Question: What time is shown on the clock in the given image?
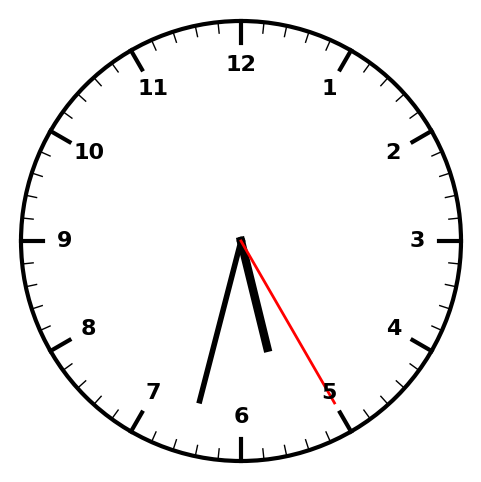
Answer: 05:32:25